Interaction volume radius: 5 \u00c5
Interaction volume height: 35 \u00c5
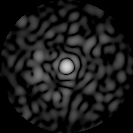
Disorder parameter: 0.8437